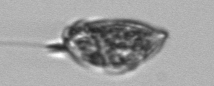
Label: Prorocentrum_micans